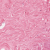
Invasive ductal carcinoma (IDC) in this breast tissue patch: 0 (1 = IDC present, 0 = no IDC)